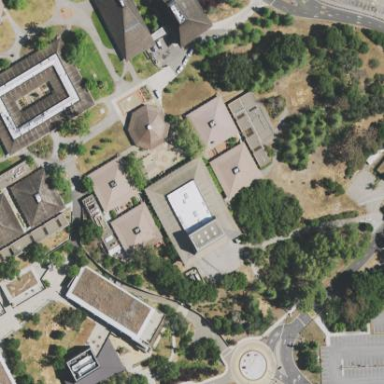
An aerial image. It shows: College building that houses theatre.